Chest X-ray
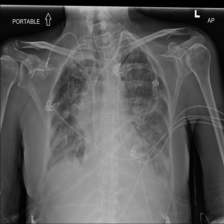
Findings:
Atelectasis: negative
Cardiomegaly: negative
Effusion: negative
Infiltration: negative
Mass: positive
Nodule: negative
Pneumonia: negative
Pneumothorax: negative
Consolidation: negative
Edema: negative
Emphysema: negative
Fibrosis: negative
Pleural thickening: negative
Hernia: negative